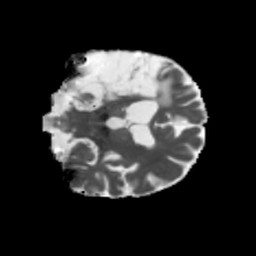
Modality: MD
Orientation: coronal
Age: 51
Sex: male
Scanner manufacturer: siemens
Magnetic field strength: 3 T
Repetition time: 5.47 s
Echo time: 0.0854 s